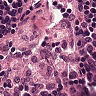
Metastatic tissue present: no